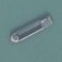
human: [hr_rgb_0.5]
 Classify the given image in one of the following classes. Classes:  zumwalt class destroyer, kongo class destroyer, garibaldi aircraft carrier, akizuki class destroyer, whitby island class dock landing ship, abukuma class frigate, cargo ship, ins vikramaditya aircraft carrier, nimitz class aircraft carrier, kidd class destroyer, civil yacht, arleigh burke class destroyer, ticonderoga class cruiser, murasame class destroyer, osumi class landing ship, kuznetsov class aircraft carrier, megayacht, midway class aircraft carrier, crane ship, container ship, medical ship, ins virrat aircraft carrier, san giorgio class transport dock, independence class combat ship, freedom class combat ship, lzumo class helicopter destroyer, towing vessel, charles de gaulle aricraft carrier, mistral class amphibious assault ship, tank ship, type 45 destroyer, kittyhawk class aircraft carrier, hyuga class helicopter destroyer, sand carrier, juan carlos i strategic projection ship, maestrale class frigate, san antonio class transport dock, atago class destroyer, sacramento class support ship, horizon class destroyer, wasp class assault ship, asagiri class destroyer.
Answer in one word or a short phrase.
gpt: Sand carrier